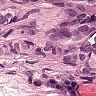
Metastatic tissue present: yes